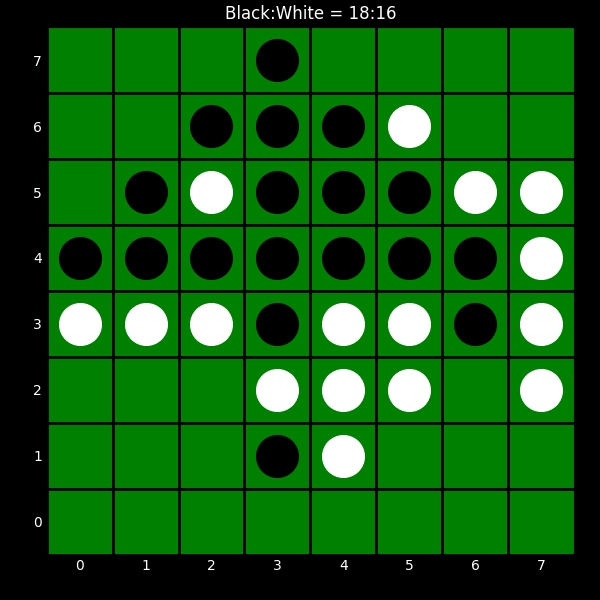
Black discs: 18
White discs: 16